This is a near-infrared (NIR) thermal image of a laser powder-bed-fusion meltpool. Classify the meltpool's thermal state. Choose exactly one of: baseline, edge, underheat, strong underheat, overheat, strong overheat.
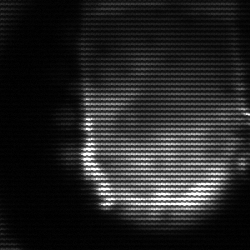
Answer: baseline